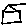
Label: house